Question: Is there a standard CSS way of setting 2 colors for a text ? A foreground color and a background one that is right underneath the foreground color but slightly to the right so that you can actually tell that there is a background color behind the foreground one?
Kinf of like the below image but without the 3D effect. I don't care for the background color to go that far deep, as long as you can distinguish that there are two colors. One in the front and one right underneath it but slightly to the right so that the background color is somewhat visible as well.

Thanks in advance for any help! :)
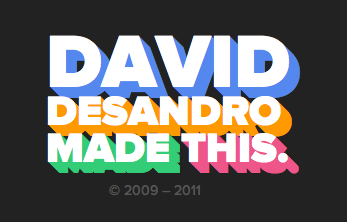
Answer: Yes use text-shadow to set the underlying text color and color for the background as follows:
'''
.twoColor {
color: white;
text-shadow: 2px 2px orange;
}
<div class="twoColor">David</div>
'''